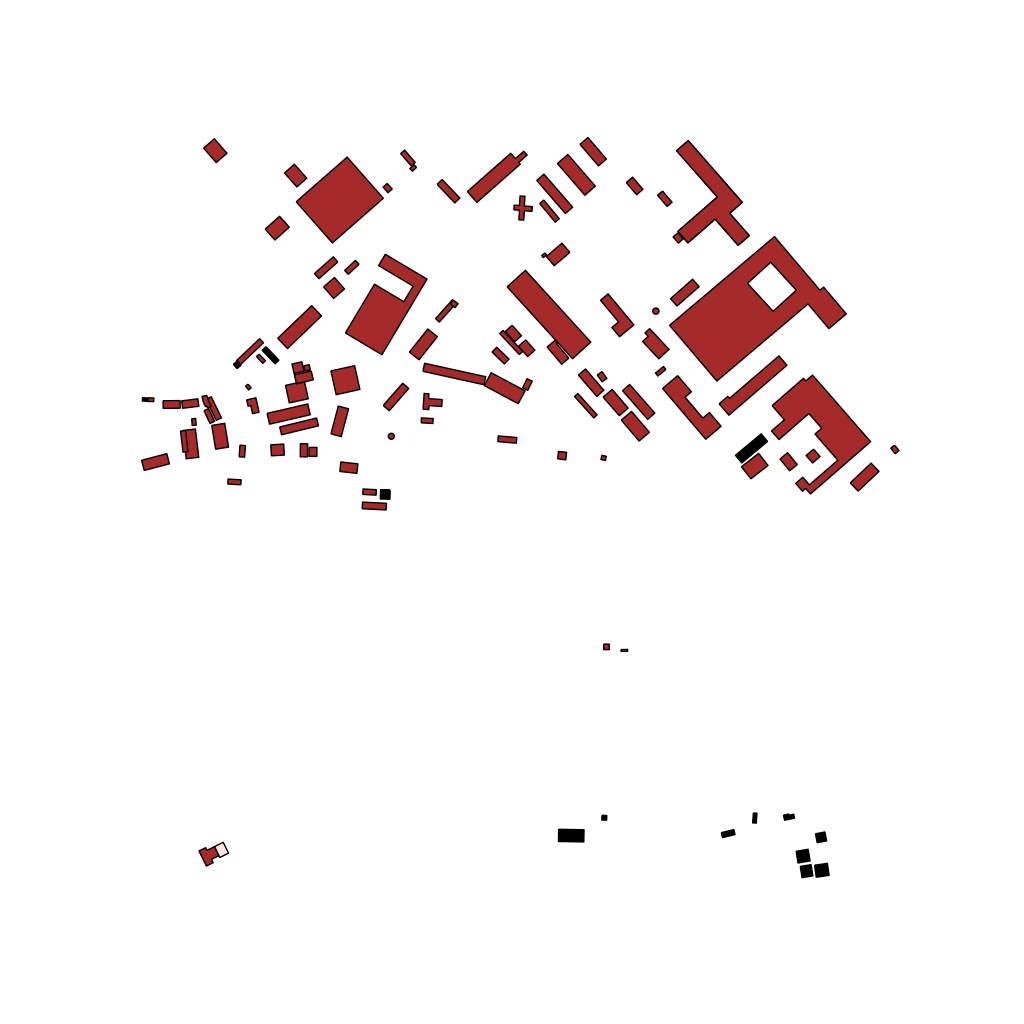
Tags: overhead vector_map, business, industrial, recreation, residential, special, individual_rise, low_rise, medium_rise, density_1, Building, Facility, Gas, 1.0 km²